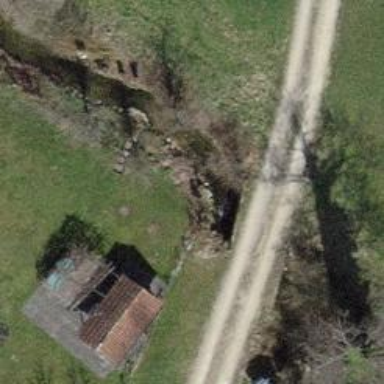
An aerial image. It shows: Tunnel.